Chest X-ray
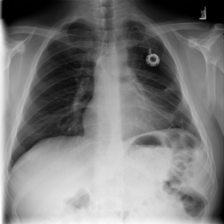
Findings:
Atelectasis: negative
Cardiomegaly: negative
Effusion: negative
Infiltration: negative
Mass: negative
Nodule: negative
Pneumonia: negative
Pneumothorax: negative
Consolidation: negative
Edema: negative
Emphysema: negative
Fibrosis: negative
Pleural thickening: negative
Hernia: negative